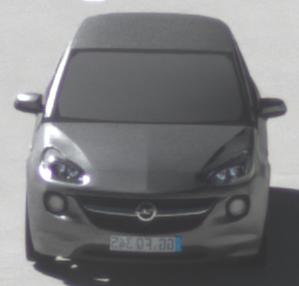
Make: Opel
Model: ADAM 1.2
Detailed model: ADAM
Model produced from: 2013/01
Model produced until: 2014/11
Doors: 3
Color: gray
Road condition: dry road
Daytime: morning or afternoon
Contrast: high contrast